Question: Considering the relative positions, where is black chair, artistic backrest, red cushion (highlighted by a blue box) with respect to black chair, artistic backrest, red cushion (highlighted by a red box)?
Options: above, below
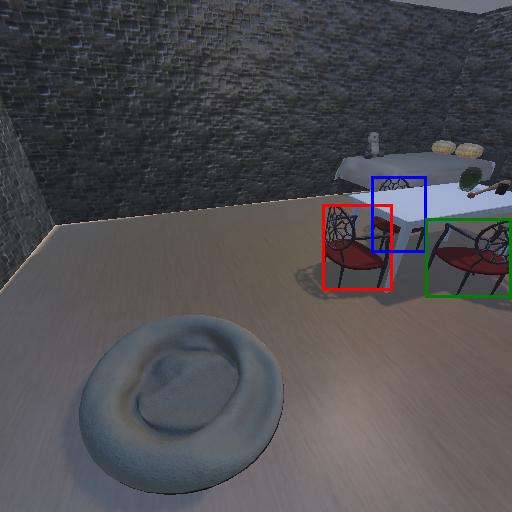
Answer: above